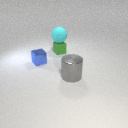
large cyan rubber sphere above small green rubber cube